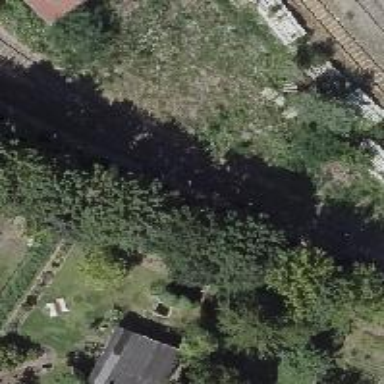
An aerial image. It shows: Railway switch.